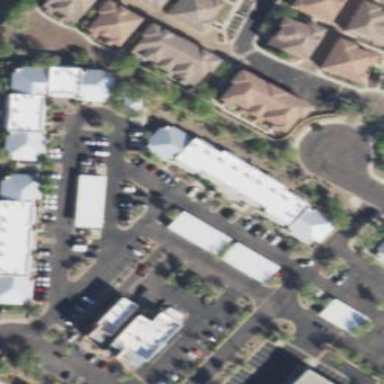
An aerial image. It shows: Retail building.